Question: Starting yesterday requests to cover images via https began failing with
> ERR_INSECURE_RESPONSE.
For example:
<URL>
When trying to access the https version of the thumbnail:
<URL>
In Chrome this returns a response of 'NET::ERR_CERT_COMMON_NAME_INVALID'
Safari and Firefox also are unable to load the resource due to a certificate error.

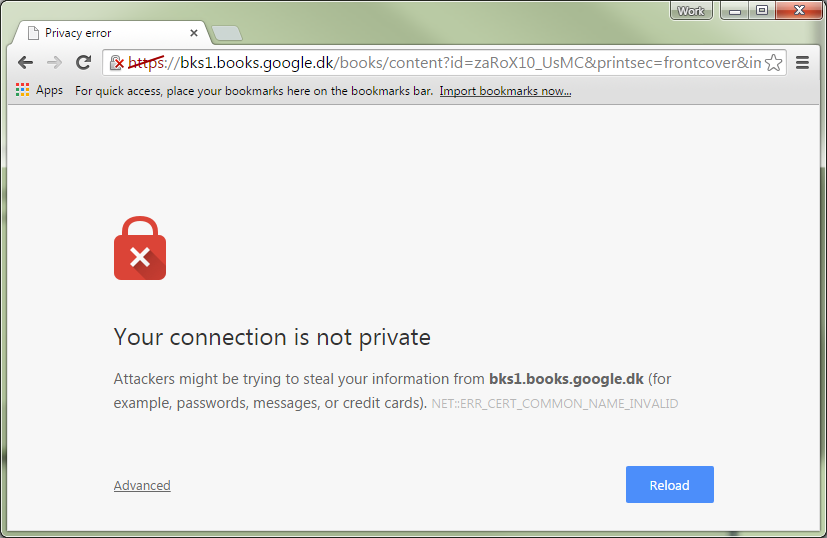
Answer: Remove the sub-sub-domain, or the encryption:
- <URL>
Their certificate covers 'wildcard'.google.com but not 'wildcard.wildcard'.google.com. Just speculating I'd guess that 'bks1' is one of a pool of servers behind 'books'.